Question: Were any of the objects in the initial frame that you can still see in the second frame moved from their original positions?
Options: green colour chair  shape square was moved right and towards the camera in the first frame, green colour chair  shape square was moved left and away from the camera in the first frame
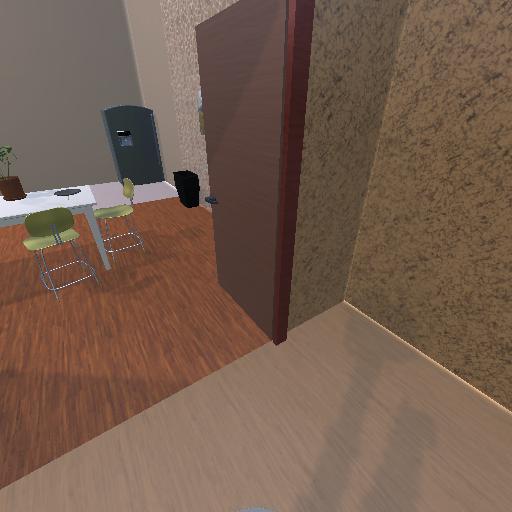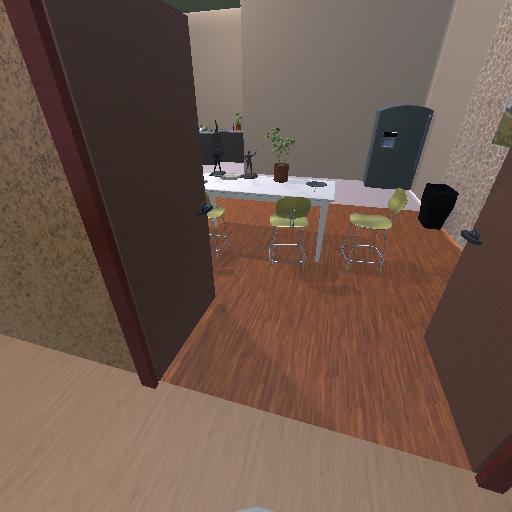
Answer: green colour chair  shape square was moved right and towards the camera in the first frame